Interaction volume radius: 10 \u00c5
Interaction volume height: 15 \u00c5
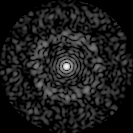
Disorder parameter: 0.8235